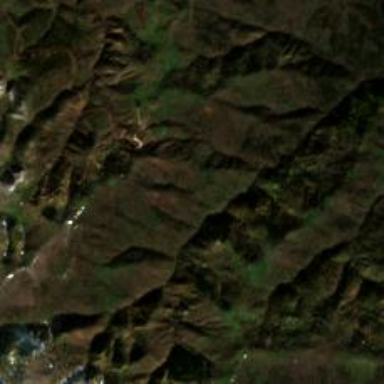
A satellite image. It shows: Picturesque valley in nature.